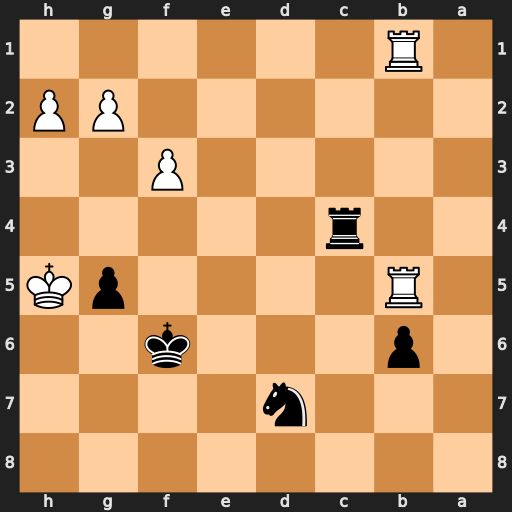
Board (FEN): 8/3n4/1p3k2/1R4pK/2r5/5P2/6PP/1R6
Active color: b
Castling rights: -
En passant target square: -
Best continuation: Rh4#